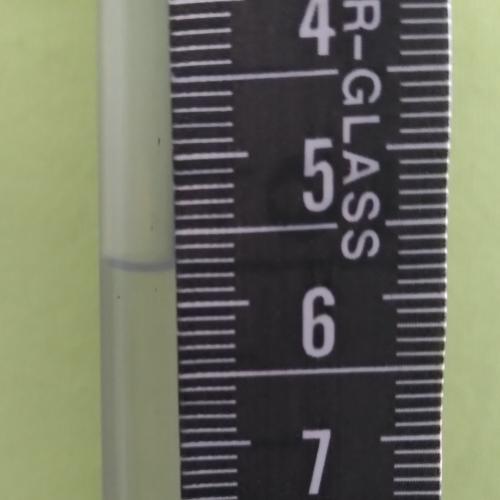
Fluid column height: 5.7 cm